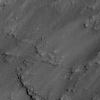
Atmospheric dust classification: not_dusty